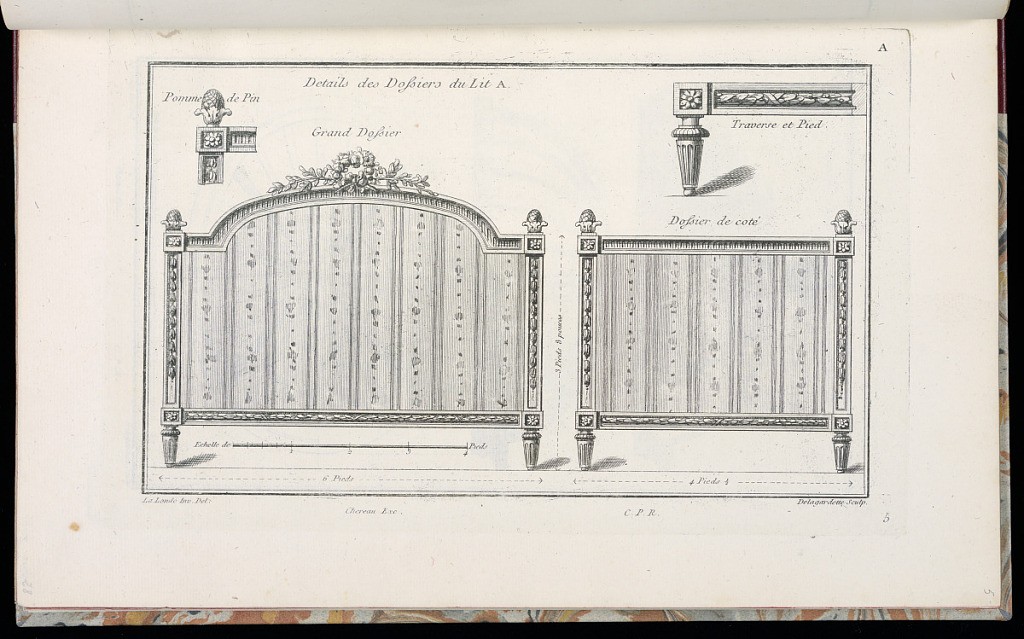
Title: Details des Dossiers du Lit A
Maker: Richard de Lalonde, French, active 1780–96
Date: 1775-1788
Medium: Etching on off-white laid paper
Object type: Print
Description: Details for the sideboards of the "Lit à trois dossiers" (1921-6-279-3), as well as the pinecone finial for the bed legs. The plate is signed and numbered.